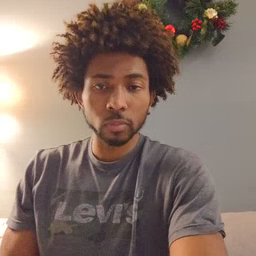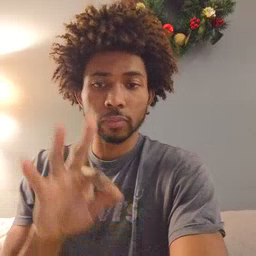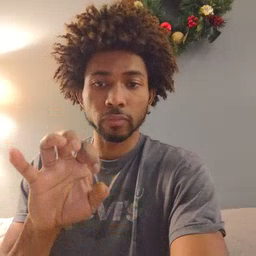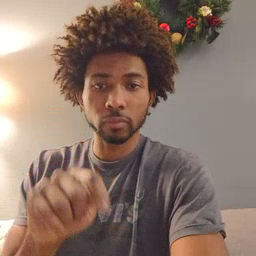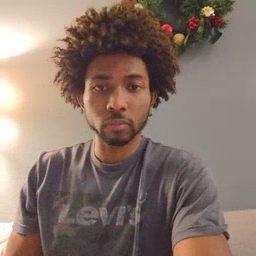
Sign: feet